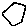
Label: hexagon